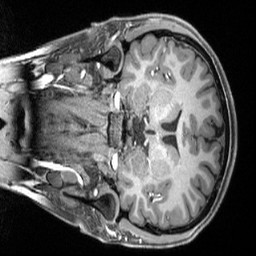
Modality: T1w
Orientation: coronal
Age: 19
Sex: female
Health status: ill
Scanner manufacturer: siemens
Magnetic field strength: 3 T
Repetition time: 2.4 s
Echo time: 0.00222 s